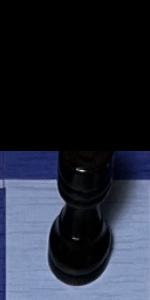
Label: Rook_Black